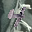
Label: 4